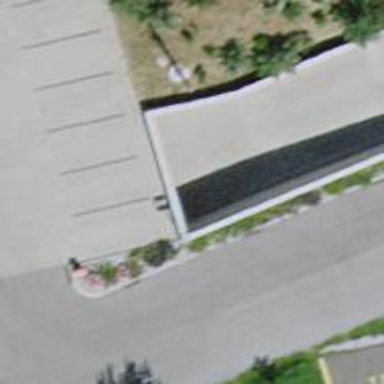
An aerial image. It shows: Parking entrance.